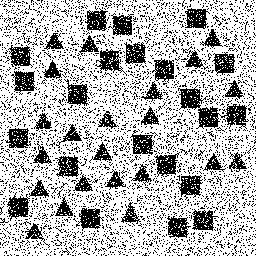
Squares: 22
Triangles: 22
Stars: 0
Total shapes: 44